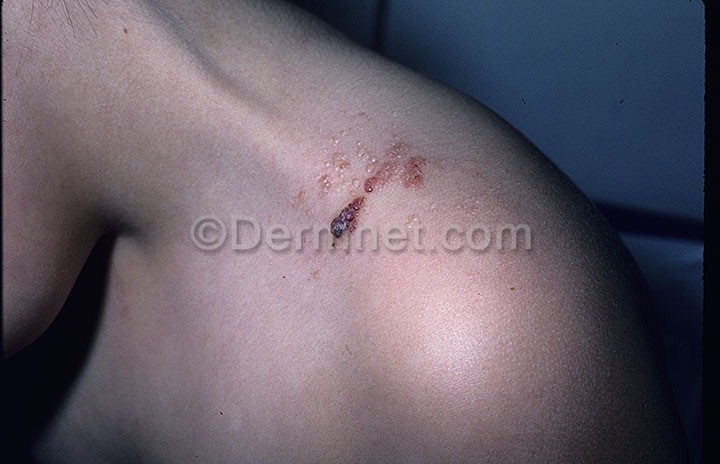
Disease: Vascular Tumors